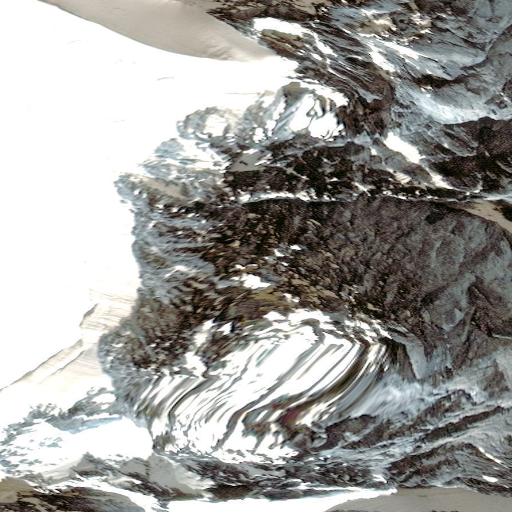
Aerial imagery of mountain in Alaska named Cathedral Spires containing only unknown